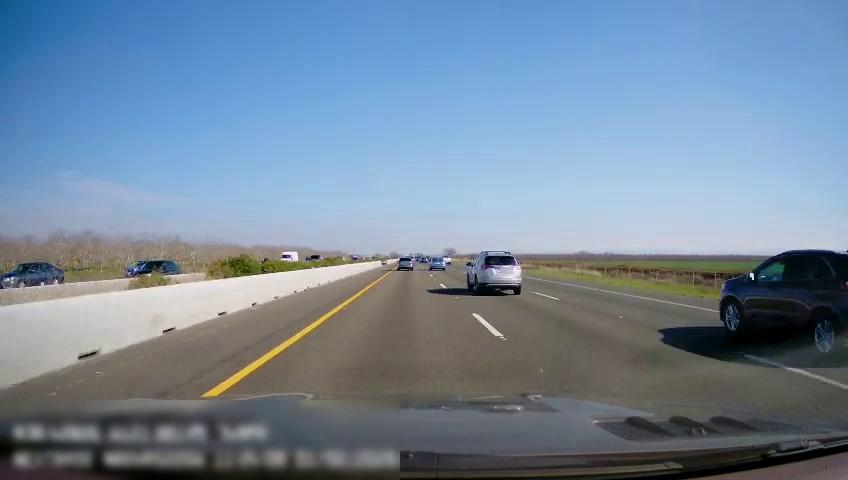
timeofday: Day
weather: Sunny
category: Drivable Space
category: Vehicles | Car
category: Vehicles | Truck
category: Vehicles | Car
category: Vehicles | Car
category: Vehicles | Car
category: Vehicles | SUV
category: Vehicles | SUV
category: Vehicles | SUV
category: Lanes | Current Lane
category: Lanes | Current Lane
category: Lanes | Alternate Lane
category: Lanes | Alternate Lane